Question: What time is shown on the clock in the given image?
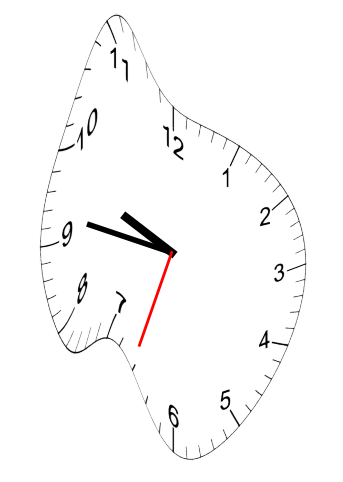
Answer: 09:46:33